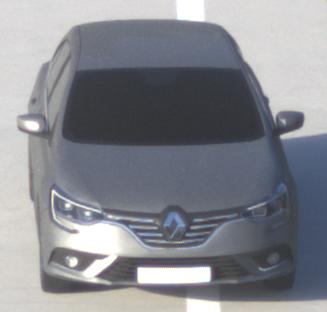
Make: Renault
Model: Mégane ENERGY TCe 100
Detailed model: Mégane (IV)
Model produced from: 2016/03
Model produced until: 2018/08
Doors: 5
Color: gray
Road condition: dry road
Daytime: sunrise or sunset
Contrast: medium contrast